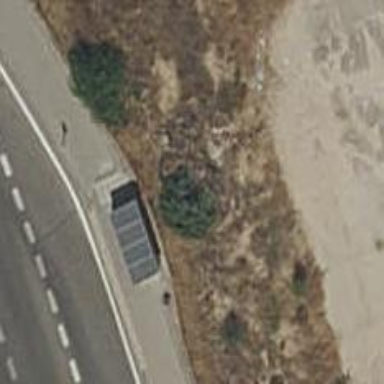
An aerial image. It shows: Bus stop with platform for public transport.